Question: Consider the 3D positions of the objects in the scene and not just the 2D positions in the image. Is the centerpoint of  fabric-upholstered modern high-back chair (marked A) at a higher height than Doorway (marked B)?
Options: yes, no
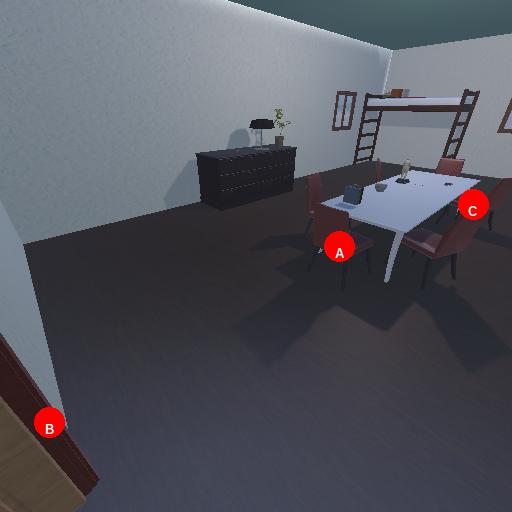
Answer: yes